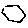
Label: hexagon